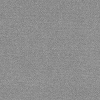
Atmospheric dust classification: dusty